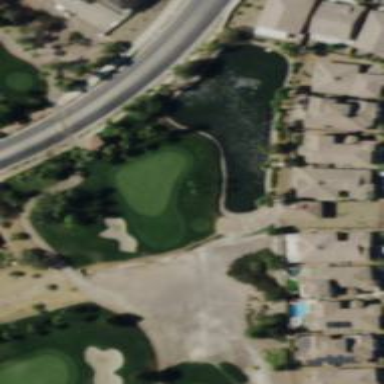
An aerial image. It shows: Golf hole.